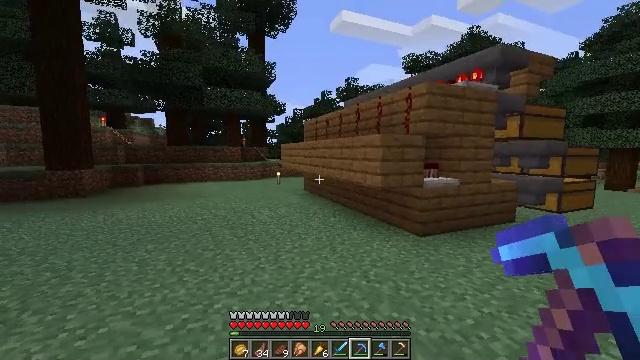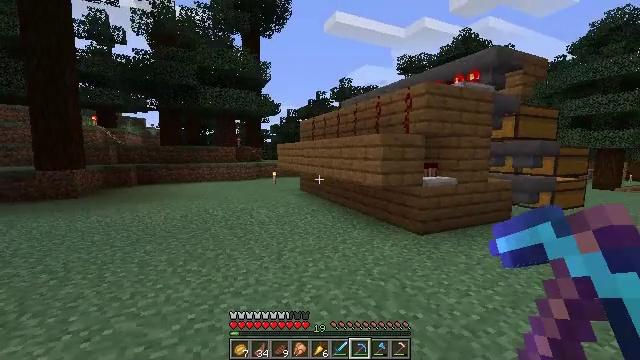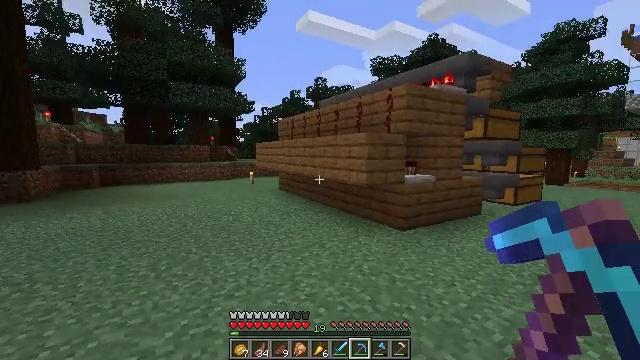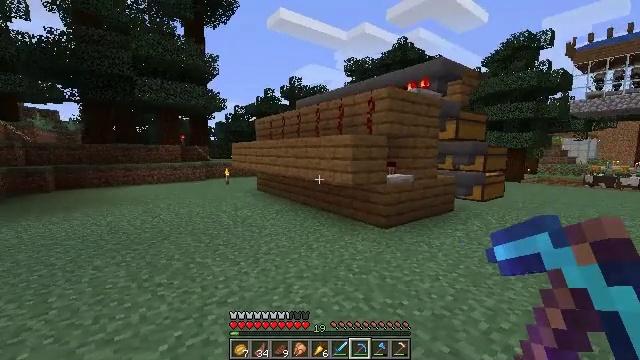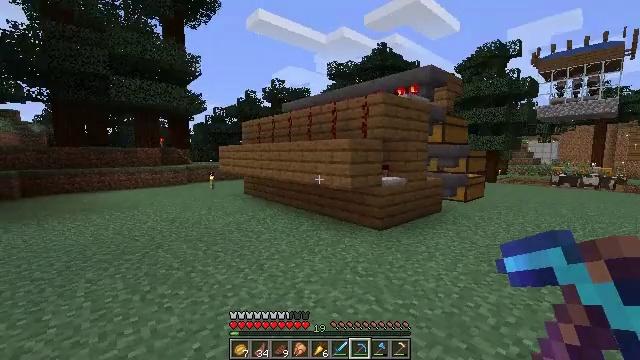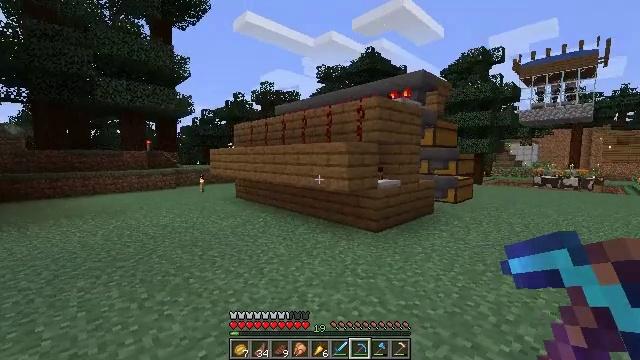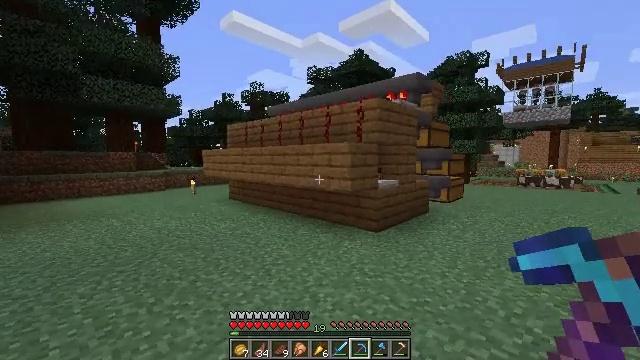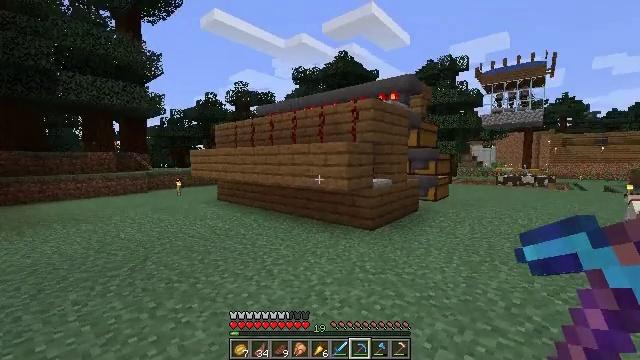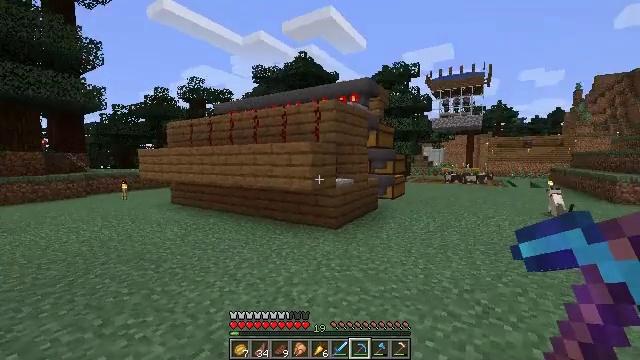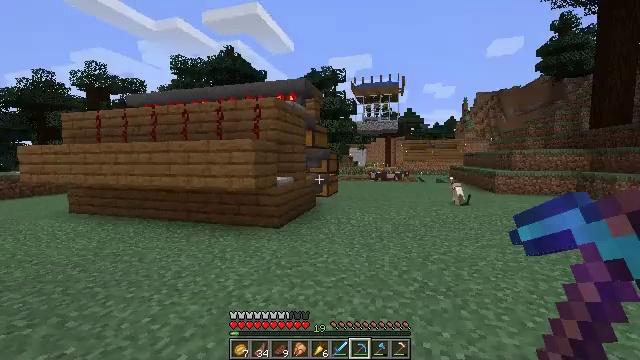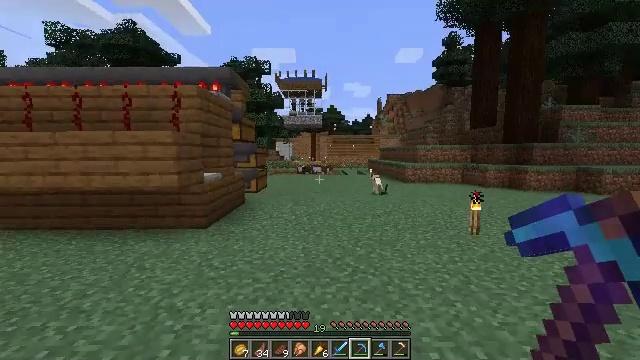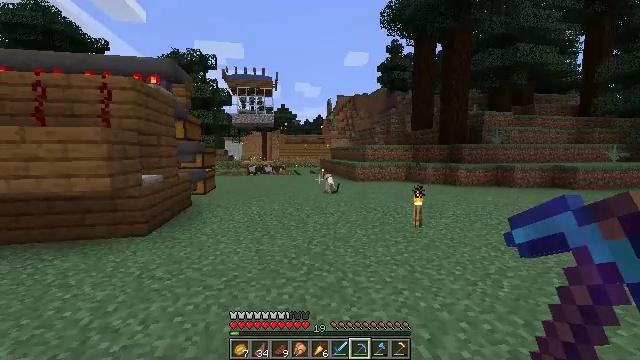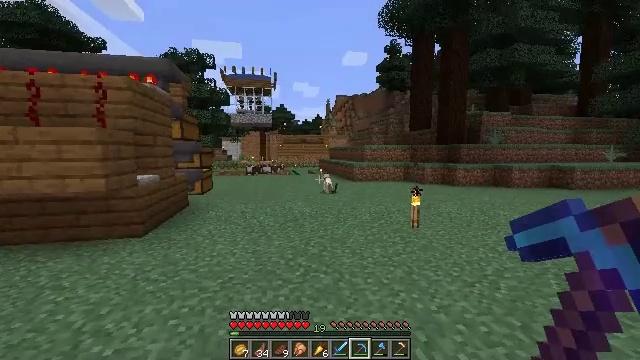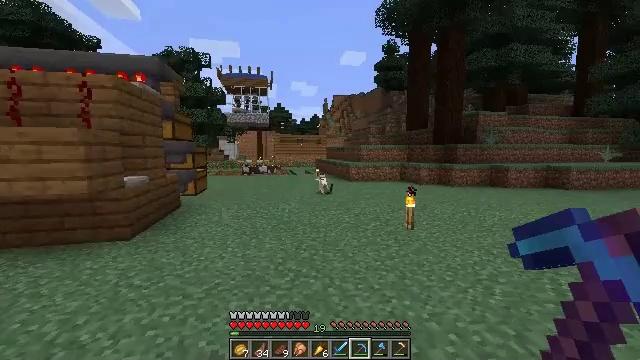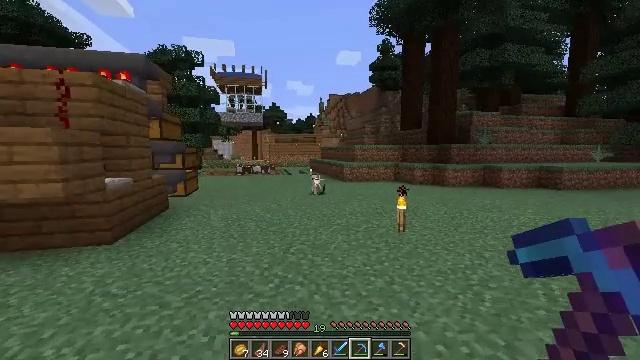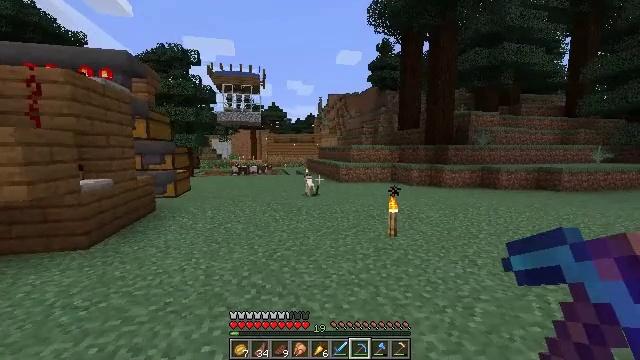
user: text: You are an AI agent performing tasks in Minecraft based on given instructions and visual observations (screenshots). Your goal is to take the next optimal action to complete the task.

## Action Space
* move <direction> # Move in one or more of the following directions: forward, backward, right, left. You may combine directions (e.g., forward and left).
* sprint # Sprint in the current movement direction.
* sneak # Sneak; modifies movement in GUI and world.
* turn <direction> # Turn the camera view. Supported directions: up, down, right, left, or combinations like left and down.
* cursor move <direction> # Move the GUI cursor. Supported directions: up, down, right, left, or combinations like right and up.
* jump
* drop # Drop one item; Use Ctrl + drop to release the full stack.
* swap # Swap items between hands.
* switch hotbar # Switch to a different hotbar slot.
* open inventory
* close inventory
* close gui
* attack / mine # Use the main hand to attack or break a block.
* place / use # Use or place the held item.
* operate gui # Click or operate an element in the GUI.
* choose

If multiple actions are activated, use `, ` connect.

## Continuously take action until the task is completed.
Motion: motion action
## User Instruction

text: Destroy the wheat to collect it.
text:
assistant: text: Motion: move left, turn right
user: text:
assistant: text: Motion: move left, turn right
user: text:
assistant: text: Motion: move left, turn right
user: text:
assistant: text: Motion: move left, turn right
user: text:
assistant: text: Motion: move left, turn right
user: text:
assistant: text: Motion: move left, turn right
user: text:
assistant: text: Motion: move left, turn right
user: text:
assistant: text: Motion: move left, turn right
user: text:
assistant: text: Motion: move left, turn right
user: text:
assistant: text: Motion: turn right and down
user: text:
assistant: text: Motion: move forward and move right, turn right
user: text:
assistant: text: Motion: move forward and move right
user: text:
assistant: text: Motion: move forward and move right
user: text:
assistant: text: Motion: move forward and move right
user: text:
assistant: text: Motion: move forward and move right
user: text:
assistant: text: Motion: move forward and move right, sprint
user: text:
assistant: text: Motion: move forward, sprint
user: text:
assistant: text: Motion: move forward, sprint
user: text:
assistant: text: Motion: move forward, sprint
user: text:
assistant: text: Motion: move forward, turn right
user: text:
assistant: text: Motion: move forward, turn up
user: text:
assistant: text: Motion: move forward
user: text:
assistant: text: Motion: move forward
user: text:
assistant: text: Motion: move forward
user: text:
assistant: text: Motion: move forward
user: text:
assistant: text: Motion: move forward
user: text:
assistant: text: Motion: move forward
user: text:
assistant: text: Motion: move forward
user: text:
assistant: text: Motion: move forward, sprint
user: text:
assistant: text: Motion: move forward, sprint